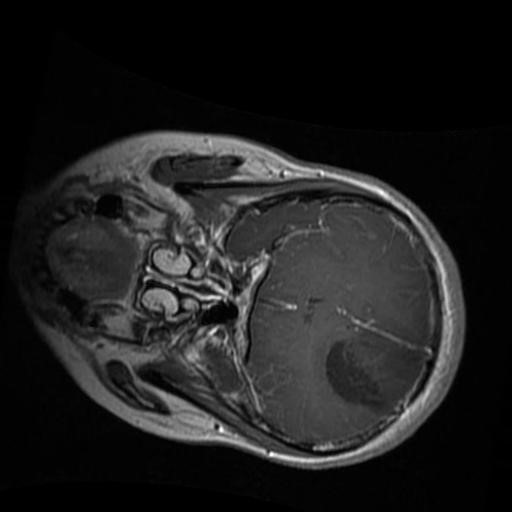
Label: brain_glioma